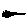
Label: hexagon